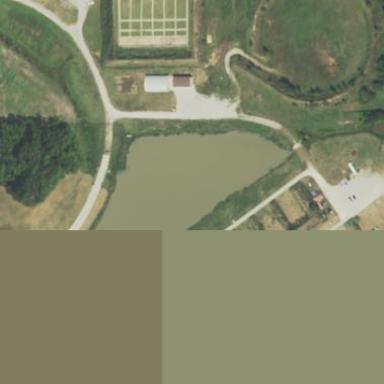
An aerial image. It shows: Shooting training session.